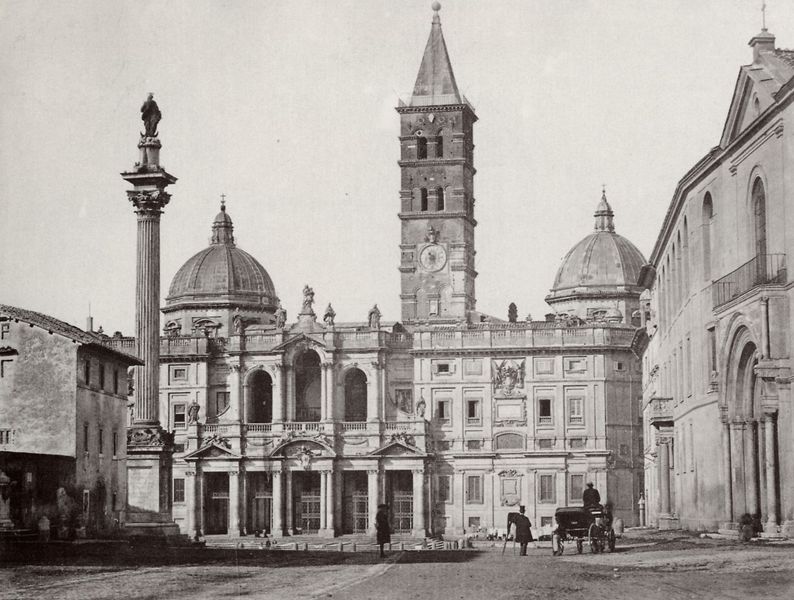
Titel: Die Piazza S. Maria Maggiore mit einem Photographen
Künstler: Altobelli
Standort: Rom
Institution: Sammlung Piero Becchetti
Schlagwörter: himmel, mann, schatten, weiß, dreieck, kirchturm, landschaft, menschen, stadt, fenster, grau, hell, licht, paris, schwarz, strasse, säule, säulen, dach, gebäude, haus, schloss, zylinder, architektur, barock, sockel, brüstung, kirche, figur, oper, theater, pferd, pferde, turm, vorbau, statue, balkon, relief, ansicht, bogen, fassade, fassaden, italien, passanten, vedute, venedig, giebel, mauer, kutsche, platz, figuren, wagen, kuppel, treppe, uhr, stufen, foto, fotografie, photographie, eingang, arkade, loggia, kuppeln, palast, palazzo, balustrade, dom, denkmal, schwarzweiss, kutscher, münster, rom, kapitell, photo, portal, risalit, mauern, portikus, rundbögen, obelisk, griechische antike, kanneluren, achsen, ballustrade, wien, basis, prunk, petrus, bau, marienplatz, turmuhr, basilika, gibel, fenser, ädikula, segmentgiebel, geäude, mariensäule, aachen, fotograf, fotograph, platu, släulen, statue4, stadtarchitekur